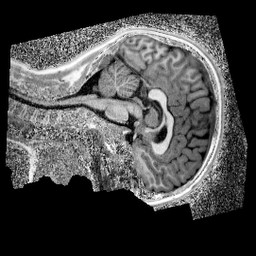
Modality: UNIT1_denoised
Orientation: sagittal
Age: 10
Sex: male
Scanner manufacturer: siemens
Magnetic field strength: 3 T
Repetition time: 4 s
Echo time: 0.00299 s